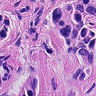
Metastatic tissue present: yes